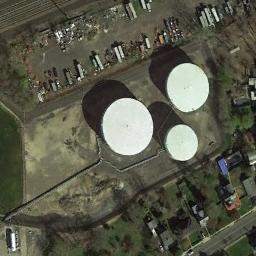
Label: storage tanks